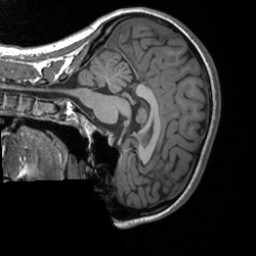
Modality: T1w
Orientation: sagittal
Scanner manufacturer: siemens
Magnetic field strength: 3 T
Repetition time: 1.9 s
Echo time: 0.00226 s